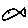
Label: fish